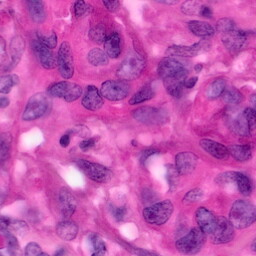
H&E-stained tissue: Pancreatic